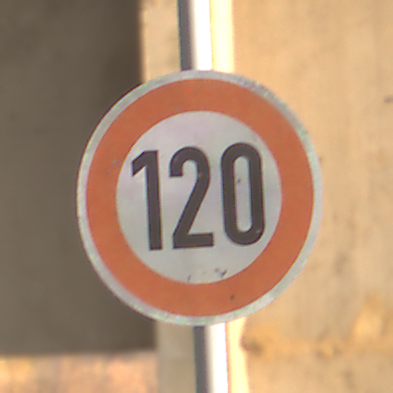
Verkehrszeichen: Geschwindigkeit120
Umgebung: Roofed, Suburban
Tageszeit: SunriseSunset
Wetter: Clear
Licht: Natural
Jahreszeit: NotSpecified
Kontrast: MediumContrast